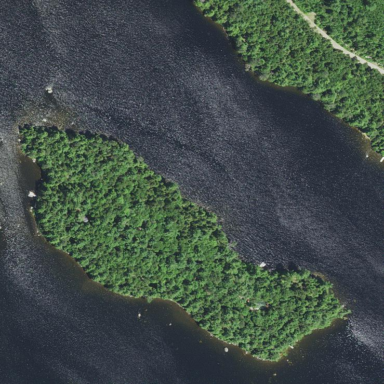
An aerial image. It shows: Island covered with woodland.